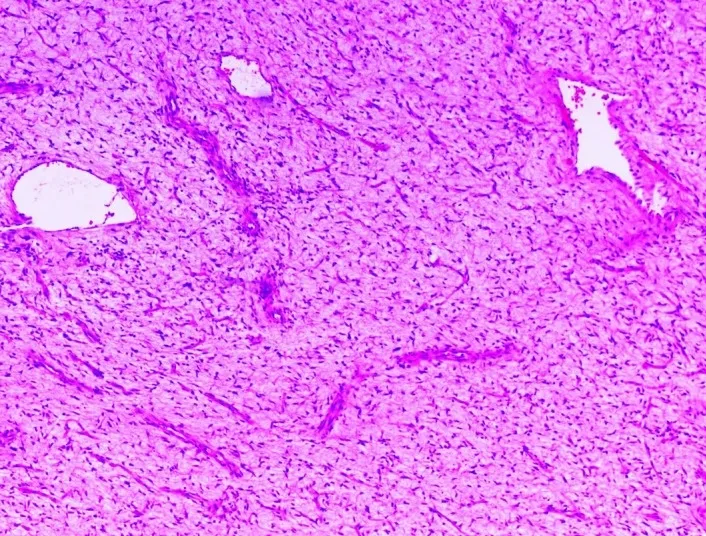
Histopathological characteristics of the recurring tumor depict features of malignant sarcoma with areas of myxoid stroma that contain elongated, thin-walled blood vessels, resembling the morphology of myxofibrosarcoma.
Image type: pathology (h&e)